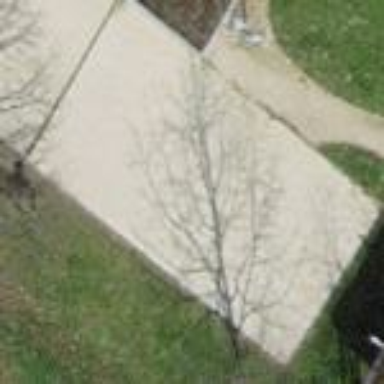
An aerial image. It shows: Boules pitch with fine gravel surface.